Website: macys
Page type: customer-info-address
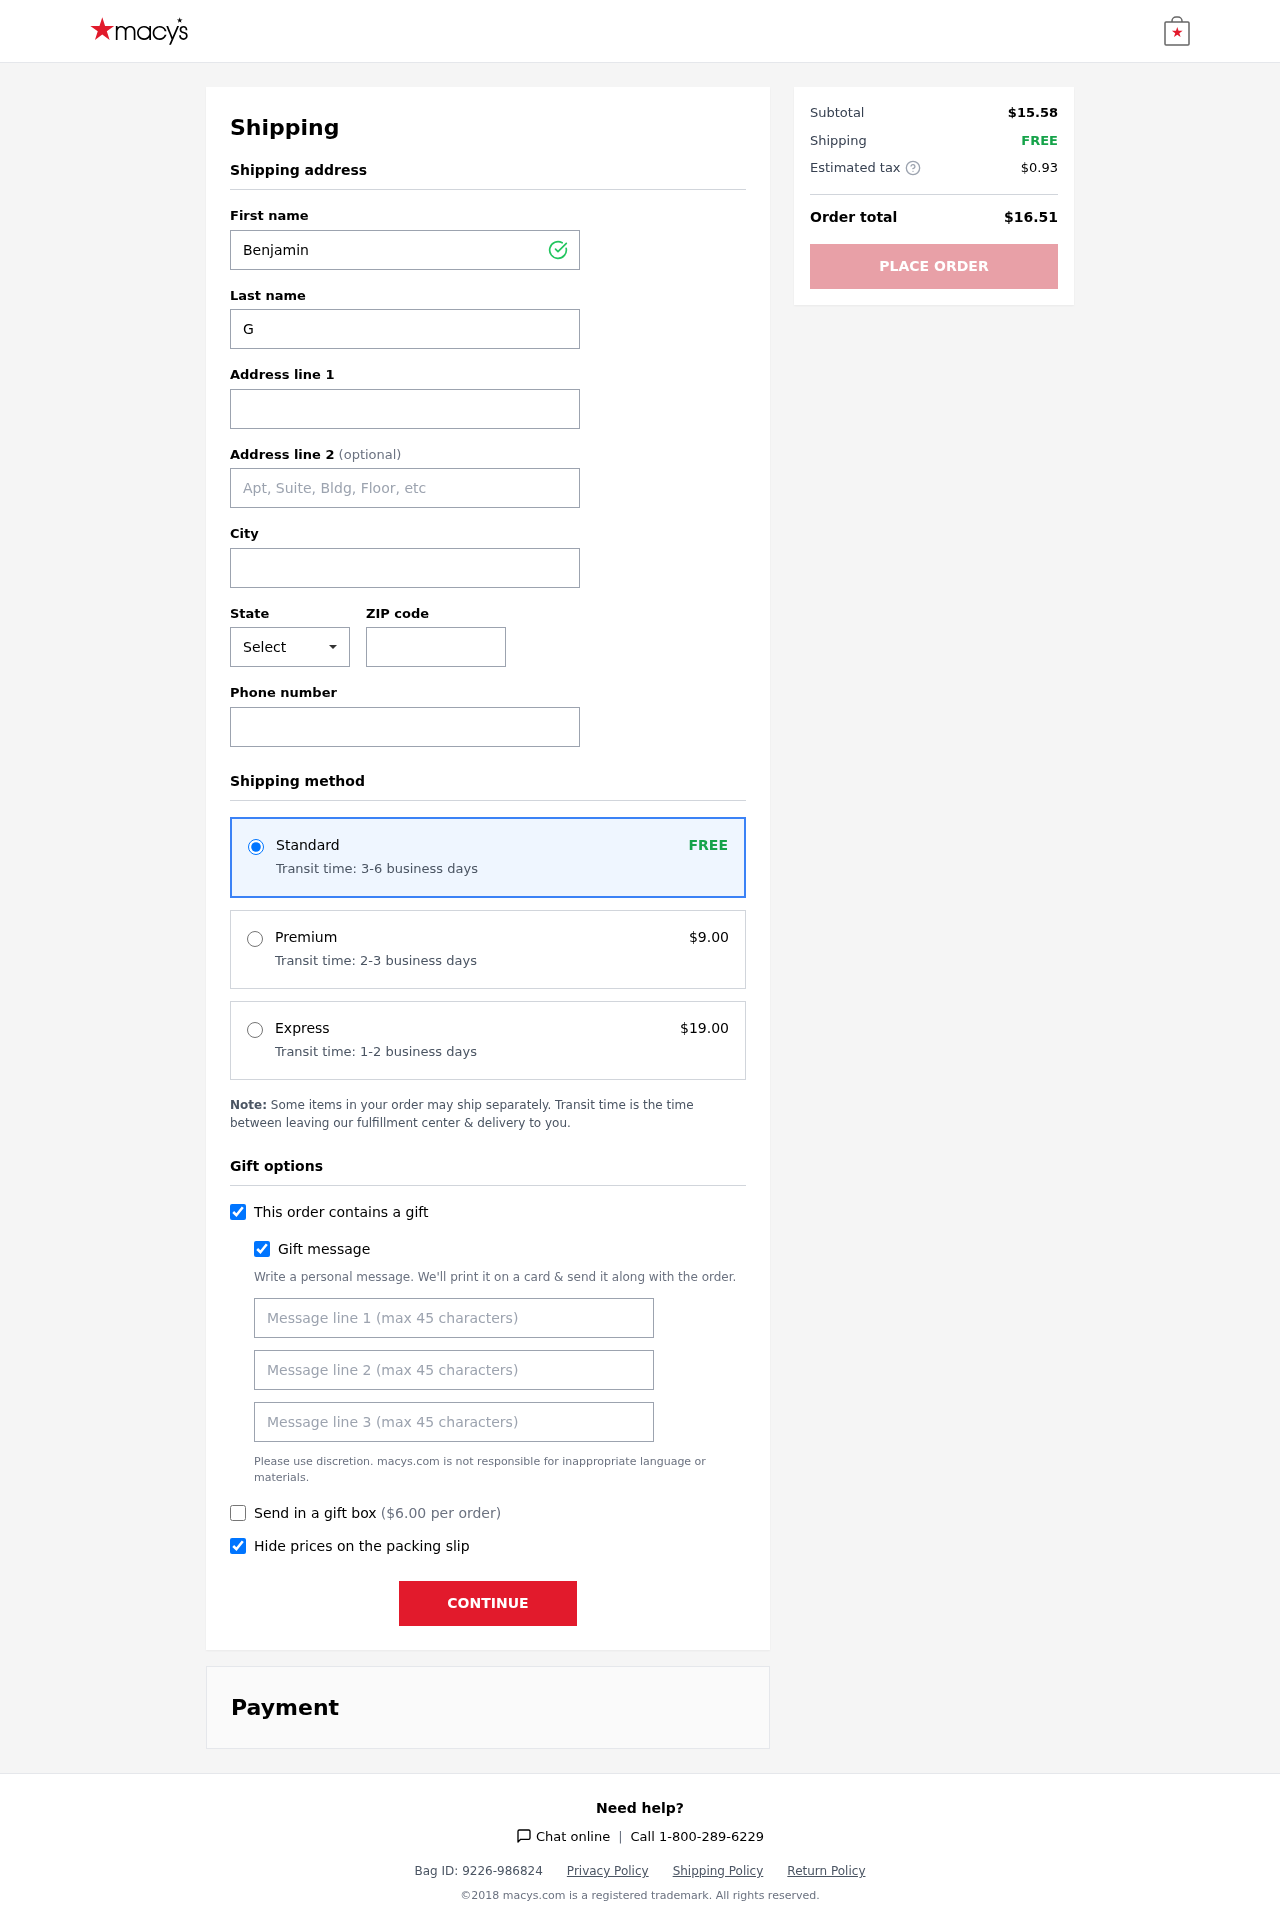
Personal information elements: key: PII_CITY
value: East Tiffany
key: PII_FIRSTNAME
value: Benjamin
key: PII_GIFT_MESSAGE
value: Hey Joseph! I came across this mixed berry psyllium husk powder and thought of you—perfect for those morning smoothies we both love. Hope it adds a little something special to your day! Benjamin
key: PII_LASTNAME
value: Garcia
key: PII_PHONE
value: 7674267364
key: PII_POSTCODE
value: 98182
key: PII_STATE_ABBR
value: IL
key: PII_STREET
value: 044 Elijah Trace
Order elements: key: ORDER_SHIPPING_STANDARD
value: FREE
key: ORDER_SHIPPING_STANDARD_TIME
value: Transit time: 3-6 business days
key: ORDER_SHIPPING_PREMIUM
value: $9.00
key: ORDER_SHIPPING_PREMIUM_TIME
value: Transit time: 2-3 business days
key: ORDER_SHIPPING_EXPRESS
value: $19.00
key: ORDER_SHIPPING_EXPRESS_TIME
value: Transit time: 1-2 business days
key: ORDER_GIFT_BOX_FEE
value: $6.00
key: ORDER_SUBTOTAL
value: $15.58
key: ORDER_SHIPPING_COST
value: FREE
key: ORDER_TAX
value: $0.93
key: ORDER_TOTAL
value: $16.51